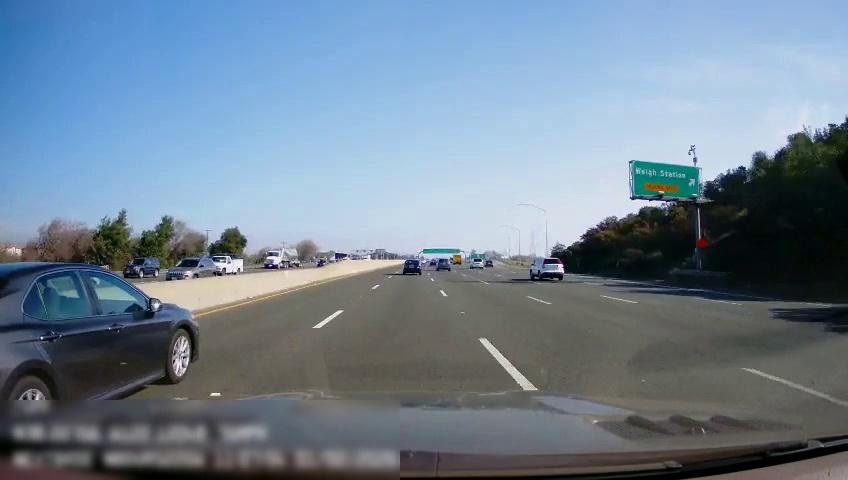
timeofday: Day
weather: Sunny
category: Drivable Space
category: Vehicles | SUV
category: Vehicles | SUV
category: Vehicles | Truck
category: Vehicles | SUV
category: Vehicles | Van
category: Vehicles | Car
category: Vehicles | SUV
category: Vehicles | Truck
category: Vehicles | Car
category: Vehicles | Car
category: Vehicles | Truck
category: Vehicles | Truck
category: Lanes | Alternate Lane
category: Lanes | Current Lane
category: Lanes | Current Lane
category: Lanes | Alternate Lane
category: Lanes | Alternate Lane
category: Lanes | Alternate Lane
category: Lanes | Alternate Lane
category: Traffic | Signs
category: Traffic | Signs
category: Traffic | Signs